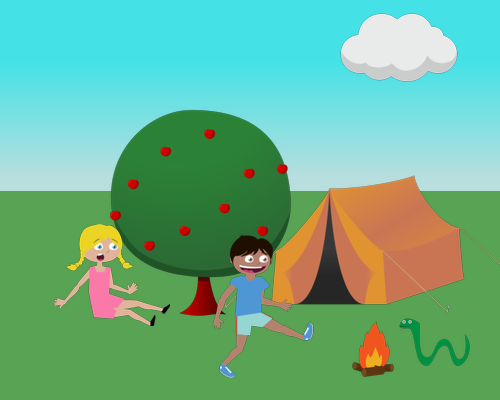
to the left is a sitting girl then a apple tree and a tent to the right of that there is a cloud in the upper right up front is a happy boy walking into a campfire and a snake on the other side